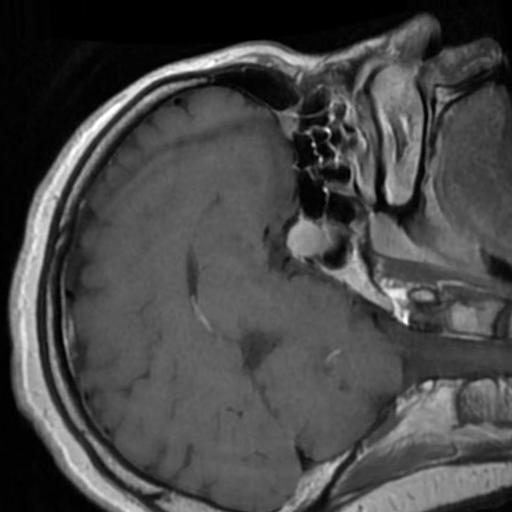
Label: brain_tumor